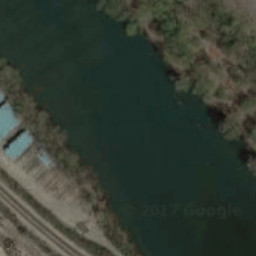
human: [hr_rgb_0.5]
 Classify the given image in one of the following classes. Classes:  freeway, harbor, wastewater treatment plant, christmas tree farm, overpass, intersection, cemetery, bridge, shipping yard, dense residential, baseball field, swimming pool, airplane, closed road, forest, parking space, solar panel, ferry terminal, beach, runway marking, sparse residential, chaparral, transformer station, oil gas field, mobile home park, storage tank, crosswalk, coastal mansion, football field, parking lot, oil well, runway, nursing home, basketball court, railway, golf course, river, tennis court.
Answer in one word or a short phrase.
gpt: river